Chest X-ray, PA view. Patient: 69 years old, sex F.
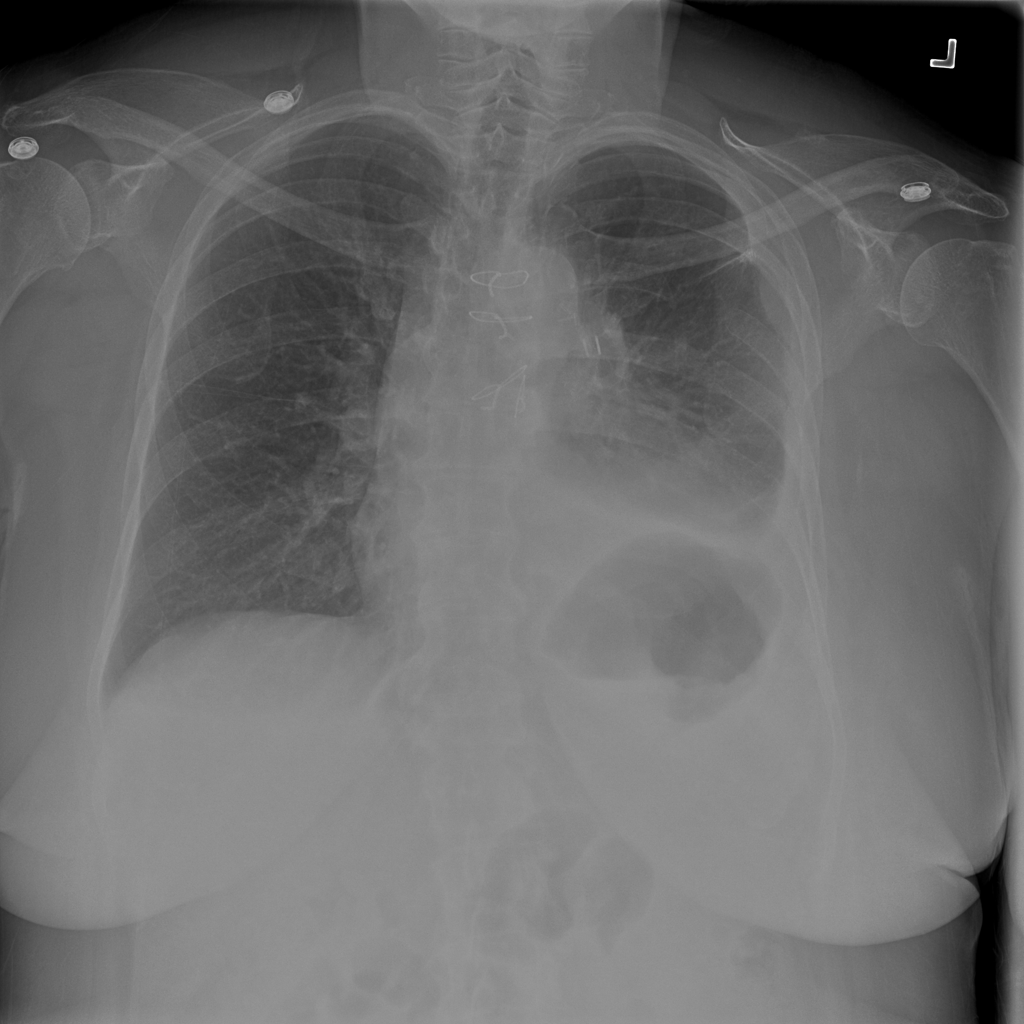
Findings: Atelectasis, Effusion